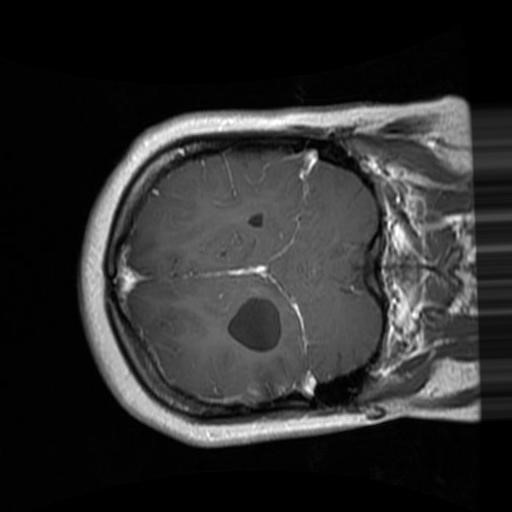
Label: brain_glioma